Question: My goal is to create a SPA using AngularJS.
I know concepts of AngularJS, however I lack experience with planning the whole project, since I have never created a real project with it.
The template is quite simple: there is a nav header at the top (that switch either user is loggedon or not) and the content of the site.
The header has 2 views (depending if user is loggedon or not) and container has many views (photo gallery, video gallery etc...)
There may be also a simple footer, working the same way as header.

1) Should I use 1 global controler for whole site or have a headerController and containerController ?
2) Have would these 2 controllers communicate ? (ex: header controller stores the username and password of a loggedon user) ?
Maybe someone could provide a simple stub of AngularJS arhcitecture for such a website ?
Regards
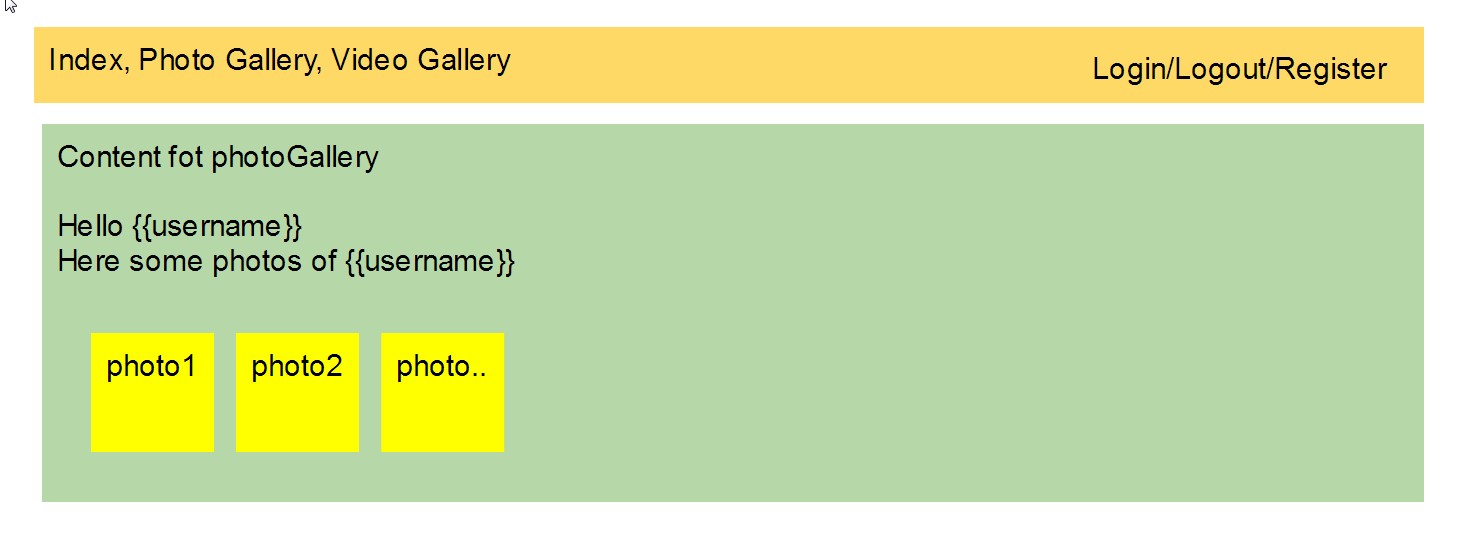
Answer: You can (and should) use a "global" controller, controlling the top level view and scope, and others controllers can control each component that have its own behavior.
'''
<!DOCTYPE html>
<html data-ng-app="myapp">
<head>
<!-- ... -->
</head>
<body data-ng-controller="BodyCtrl">
<section id="navbar" data-ng-controller="NavbarCtrl">
<!-- ... -->
</section>
<section id="content" data-ng-controller="ContentCtrl">
<div data-ng-controller="FirtSubCtrl">
<!-- ... -->
</div>
<div data-ng-controller="SecondSubCtrl">
<!-- ... -->
</div>
</section>
</body>
</html>
'''
Controllers can communicate between themselves using events, but it should be used in restricted situations. Instead, you should write some services (or factory, value, provider) to encapsulate the shared logic in your app (and shared objects). Then you can inject any service in each controller that need it.
'''
angular.module('myapp',[]) // define the myapp module
.factory('myService', ['', function(){ // define a service to share objects and methods
var _myLogic = function(){
// ...
return ret;
};
var _myObject = {
prop1: "my first prop value",
prop2: "my second prop value"
};
return {
myLogic: _myLogic,
myObject: _myObject
};
}])
.controller('BodyCtrl', ['$scope', 'myService', function($scope, myService){
$scope.myScopeMethod = myService.myLogic;
$scope.myObject = myService.myObject;
}])
.controller('FirtSubCtrl', ['$scope', 'myService', function($scope, myService){
$scope.myScopeMethod = myService.myLogic;
$scope.myObject = myService.myObject;
}])
;
'''
Here you can notice that two controllers can share the exact (or not) object or method, injecting the shared services.
Dealing with ng-view means dealing with templates :
Here you index :
'''
<!-- index.html -->
<!DOCTYPE html>
<html data-ng-app="myapp">
<head>
<!-- ... -->
</head>
<body data-ng-controller="BodyCtrl">
<section id="navbar" data-ng-controller="NavbarCtrl">
<!-- ... -->
</section>
<ng-view></ng-view>
</body>
</html>
'''
And your views :
'''
<!-- template/contentIfLogged.html -->
<section id="contentIfLogged" data-ng-controller="ContentCtrl">
<div data-ng-controller="FirtSubCtrl">
<!-- ... -->
</div>
<div data-ng-controller="SecondSubCtrl">
<!-- ... -->
</div>
</section>
'''
and
'''
<!-- template/contentIfNOTLogged.html -->
<section id="contentIfNOTLogged" data-ng-controller="Content2Ctrl">
<div data-ng-controller="ThirdSubCtrl">
<!-- ... -->
</div>
<div data-ng-controller="FourthSubCtrl">
<!-- ... -->
</div>
</section>
'''
Now, you have to configure your routes to enable the correct view, onevent or button click.
'''
angular.module('myapp').config(function($routeProvider){
$routeProvider
.when('/notlogged',
{templateUrl: 'template/contentIfLogged.html'}
)
.when('/logged',
{templateUrl: 'template/contentIfNOTLogged.html'}
)
.otherwise({redirectTo: '/notlogged'})
});
'''
Now, in your '<section id="nav">' element, you can add these buttons :
'''
<section id="navbar" data-ng-controller="NavbarCtrl">
<a class="btn" href="#logged">
Logged view
</a>
<a class="btn" href="#notlogged">
Not logged view
</a>
</section>
'''
and then, switch between your view clicking it.
Or, programmaticaly, in your controller (or in a service), you can switch using the $location angular service :
'''
.controller('NavbarCtrl', ['$scope', '$location', 'myService', function($scope, $location, myService){
$scope.myScopeMethod = myService.myLogic;
$scope.myObject = myService.myObject;
var login = function(){
$location.path('/logged');
};
var logout = function(){
$location.path('/notlogged');
};
}])
'''
To you to fill the gaps to fit your application, but the base organization of your simple app is there.